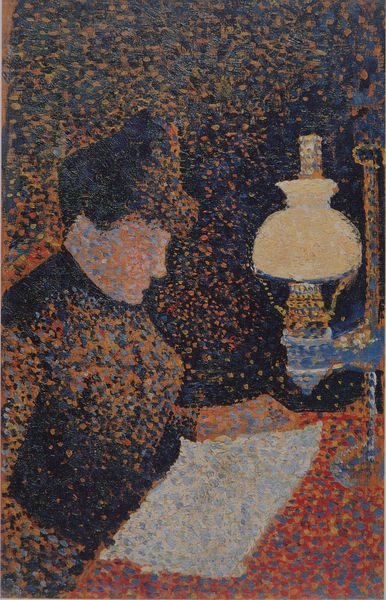
Titel: Femme lisant, Lesende Frau
Künstler: Paul Signac
Standort: Paris
Institution: Musée d'Orsay
Schlagwörter: blau, dunkel, gemälde, hand, mann, schatten, weiß, gelb, grün, impressionismus, sitzen, abend, braun, bunt, frankreich, frau, frisur, glas, haar, hell, hintergrund, hut, kleid, lampe, licht, nacht, nase, orange, profil, raum, schwarz, tisch, zimmer, dame, rot, schirm, haube, gesicht, knoten, mensch, innenraum, möbel, portrait, porträt, öl, einsamkeit, einsam, haare, mantel, sitzend, blatt, person, dutt, papier, lampenschirm, divisionismus, pointilismus, abstrakt, farben, farbe, bank, beleuchtung, jugendstil, tischlampe, lesen, kammer, allein, klimt, umriss, punkte, haarknoten, buch, gepunktet, technik, zeitung, punkt, tupfen, tupfer, flecken, kerzenständer, öllampe, brief, kolben, seurat, signac, lesend, kleckse, leselampe, lesende, gaslaterne, pointillismus, paul signac, george, george seurat, hll, komplementärkontrast, lsen, petroleum, petroleumlampe, petroleumlampfe, pointillistisch, liest, lame, gesischt, flimmernd, hundertwasswer, punktenacht, die lesende